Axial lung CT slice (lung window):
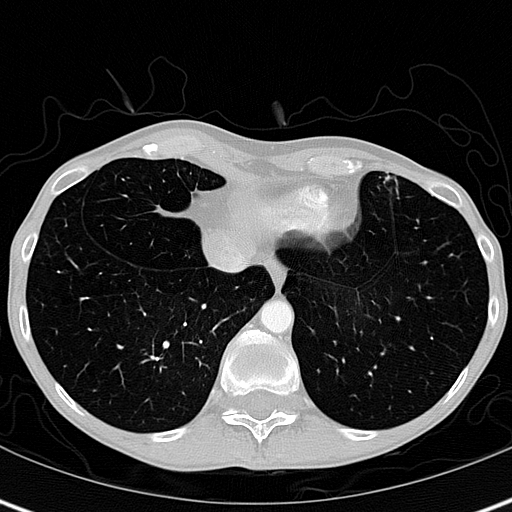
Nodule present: no